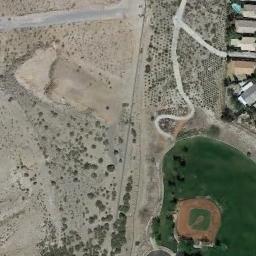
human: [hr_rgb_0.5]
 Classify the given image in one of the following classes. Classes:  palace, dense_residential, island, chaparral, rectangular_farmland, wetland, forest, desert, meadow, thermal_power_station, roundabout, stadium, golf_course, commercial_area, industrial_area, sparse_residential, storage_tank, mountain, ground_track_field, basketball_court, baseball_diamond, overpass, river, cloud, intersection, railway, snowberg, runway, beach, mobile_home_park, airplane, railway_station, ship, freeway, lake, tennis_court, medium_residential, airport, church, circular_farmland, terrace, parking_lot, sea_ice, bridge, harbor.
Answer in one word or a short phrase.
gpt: baseball_diamond